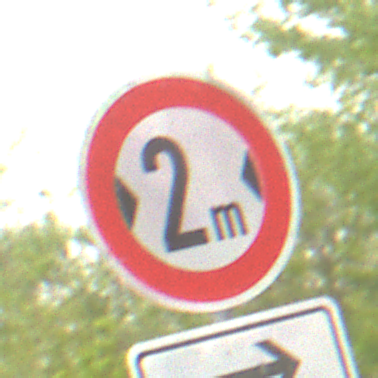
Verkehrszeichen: TatsaechlicheBreite2
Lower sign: RichtungsangabeDurchPfeile5
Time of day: MorningAfternoon
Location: Outdoor (Nature)
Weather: Overcast
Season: NotSpecified
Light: Natural